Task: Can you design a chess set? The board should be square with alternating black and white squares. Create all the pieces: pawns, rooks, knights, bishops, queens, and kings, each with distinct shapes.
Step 454:
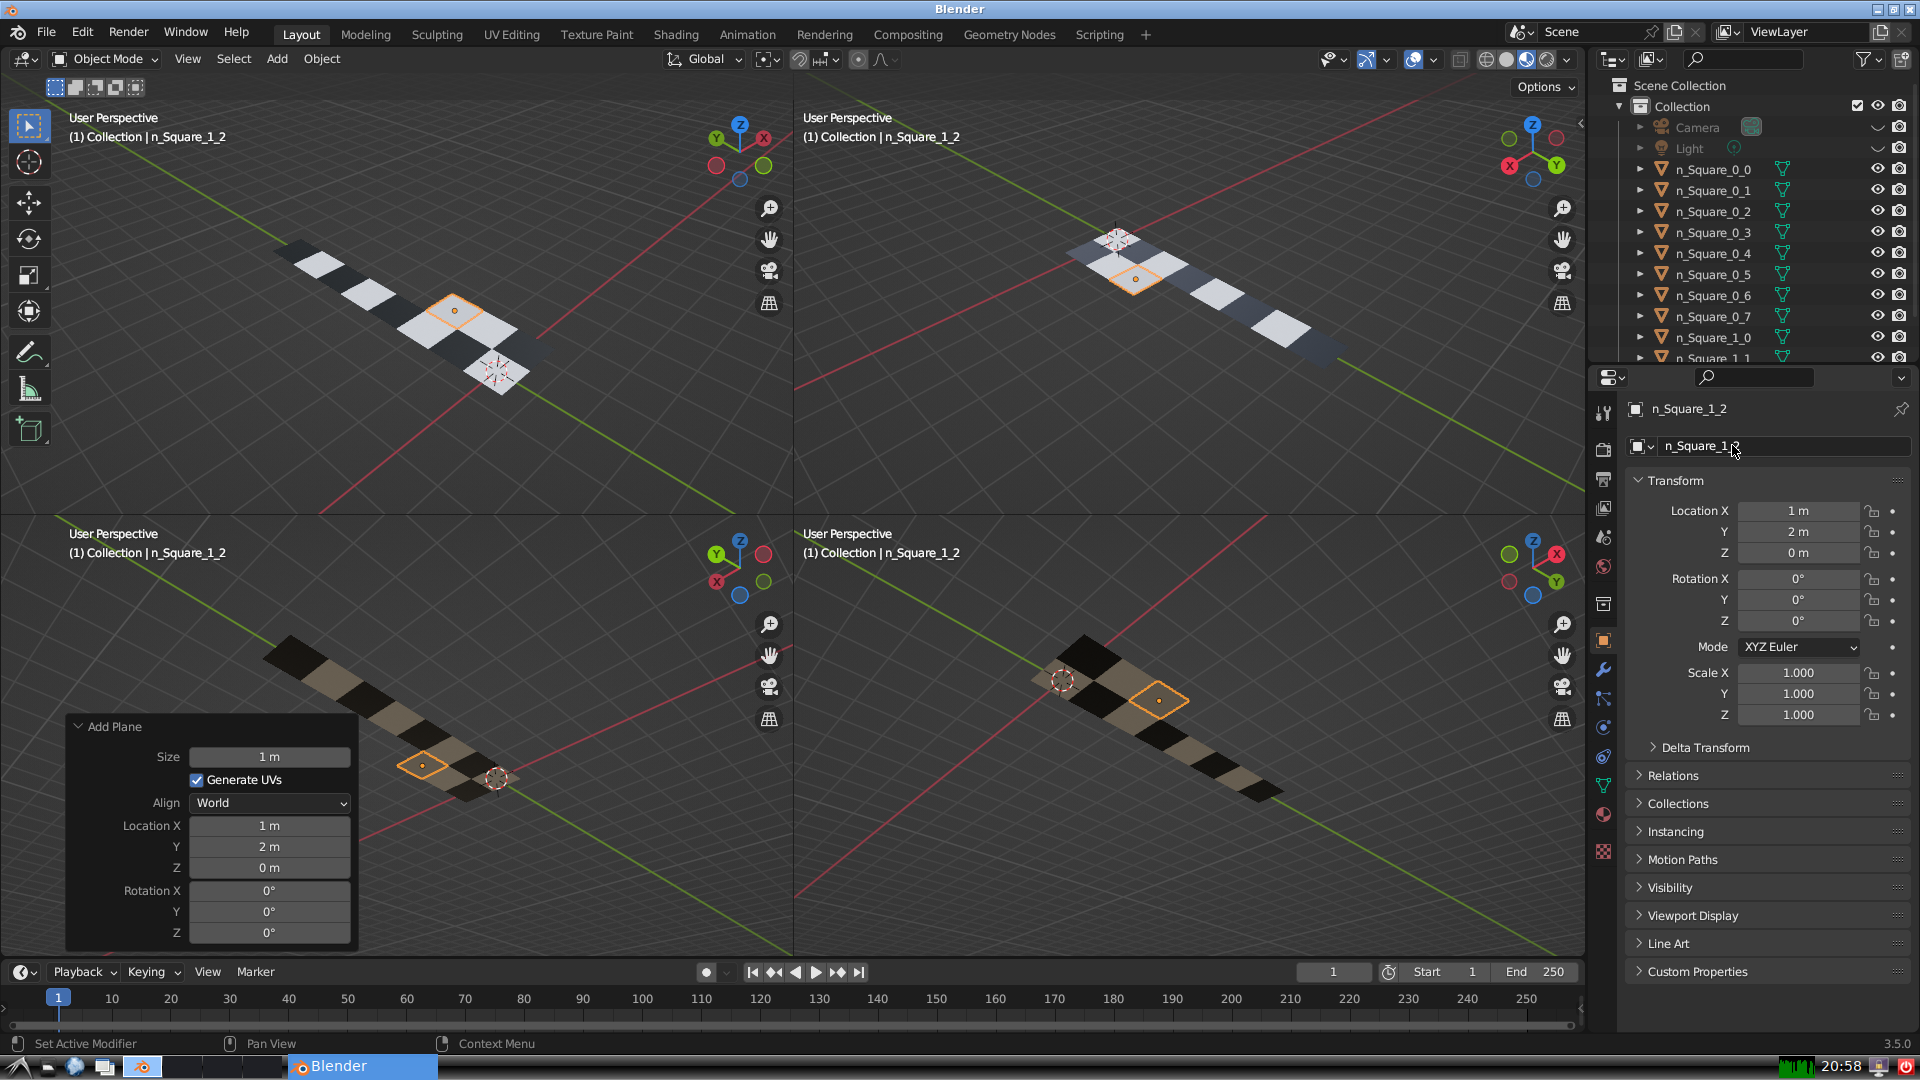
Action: {"mouse_move": [1603, 815]}